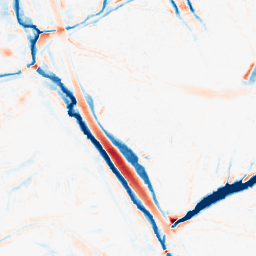
Category: morphological
Decomposition family: tophat_combined
Decomposition parameters: size: 10
Upsampling method: linear_exact
Upsampling parameters: scale: 4
Upsampling scale: 4